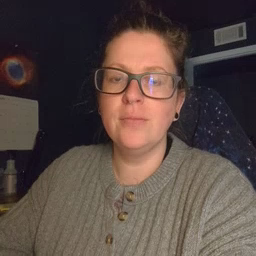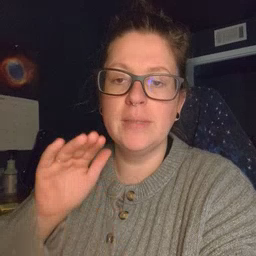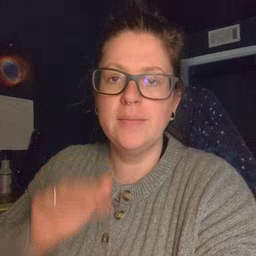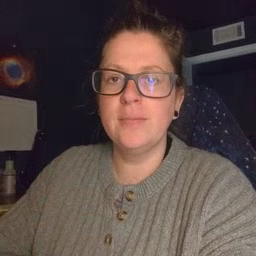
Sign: bye